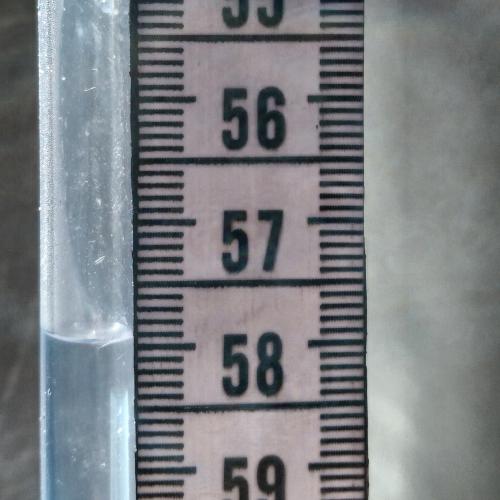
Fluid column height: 57.9 cm